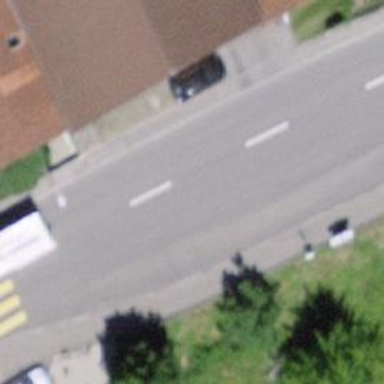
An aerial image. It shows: Public transport stop position.